You are looking at the wavelet scalogram of a bearing's acceleration signal. Determine the bearing's health state. Answer with exactly one of: normal, inner_race, outer_race, ball.
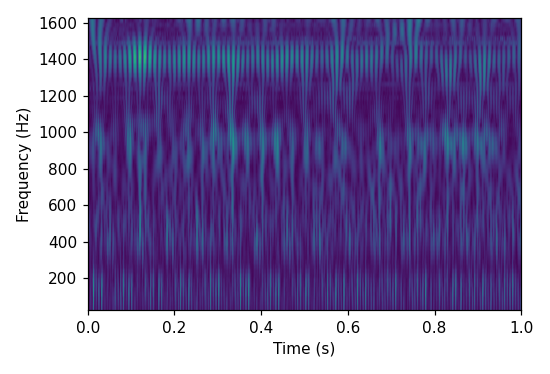
Answer: inner_race